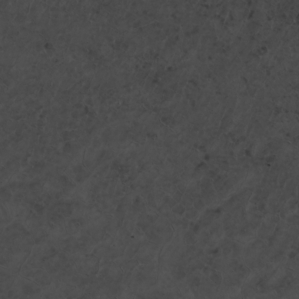
Label: non_frost